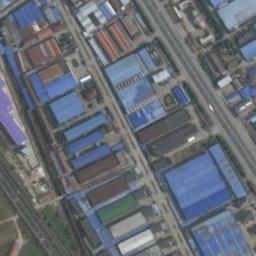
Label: industrial_area